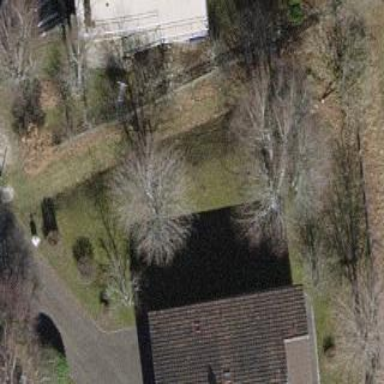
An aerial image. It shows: Residential garden.